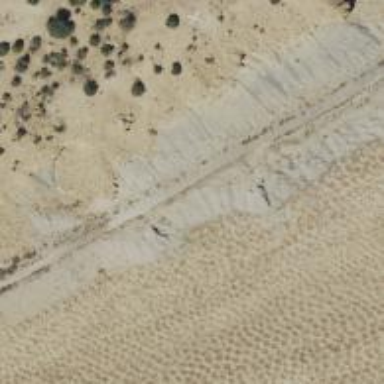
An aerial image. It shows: Abandoned railway spur.